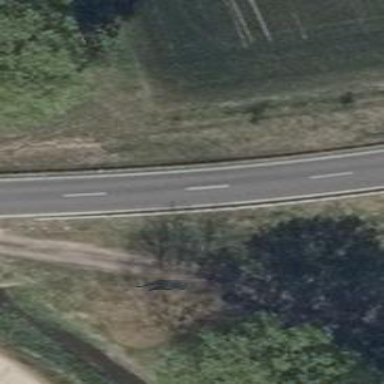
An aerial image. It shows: Secondary road with asphalt surface.